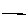
Label: line